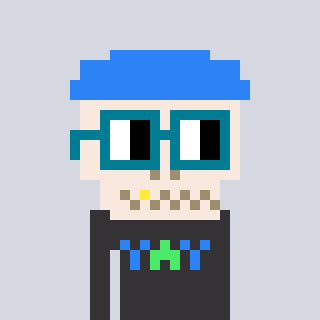
a pixel art character with square dark green glasses, a skeleton-hat-shaped head and a grayscale-colored body on a cool background